Question: Let's say I have a floating, borderless, circular 'NSWindow'.
It is circular because the content view simply draws a red circle.
That content view needs to be layer-backed ('[contentView setWantsLayer:YES]'), because I'm applying on it, e.g., animated scaling.
, the clickable area of a NSWindow is defined by the transparency of the pixels of the content view. However, once the content view of a NSWindow becomes layer-backed, transparent areas will also receive clicks, unfortunately.
In my case, this is a serious problem, because I only want to receive clicks within the radius. But now, a click within the rect of the window, but beyond the circle radius, will activate the window (and thus, the entire app), which it shouldn't. Also the window is draggable via the corner of its content view.

My initial thought was to implement '[NSWindow sendEvent:]' in a subclass and check whether the click was performed within the radius, using '[theEvent locationInWindow]'. I thought I could simply discard the event, if it's beyond the radius, by not calling '[super sendEvent:theEvent]' then. This however did not work: I noticed, that the mouseDown:; window method is called even before the sendEvent:; method.
I've search a lot but the only idea I found, was to have a proxy like non-layer backed NSWindow on top of the window, which delegates clicks conditionally, but this led to unpredictable UI behavior.
Do you guys have any idea, how to solve it?
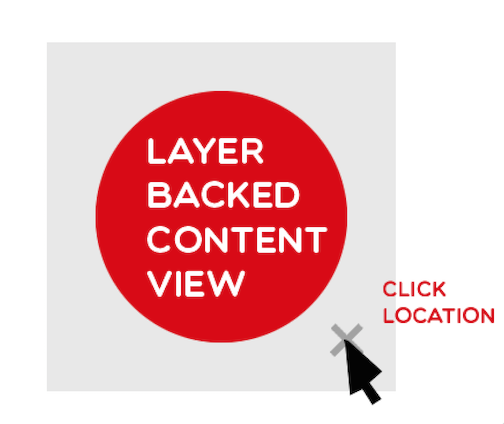
Answer: So after a few weeks, I came to the following results:
A) :
Make use of a non layer-backed proxy window, which is placed on top of the target window as a child window. The proxy window has the same shape, as the target window, and since it is not layer-backed, it will properly receive and ignore events. The proxy window delegates all events to the target window by overwriting 'sendEvent:'. The target window is set to ignore all mouse events.
B) :
Install both a global and local event monitor for 'NSMouseMovedMask|NSLeftMouseDraggedMask' events using 'addGlobalMonitorForEventsMatchingMask' and 'addLocalMonitorForEventsMatchingMask'. The event monitors disable and enable ignoring mouse events on all registered target windows based on the current global mouse position. In the case of circular windows, the distance between the mouse pointer and every target window must be calculated.
Both approaches work well in generally, but I've been experiencing some unpredictable misbehaviors of the child window approach (where the child window is 'out-of-sync' of its parent's position).
Both approaches have some significant disadvantages:
In A), the proxy window sometimes may be out of sync and may be placed slightly off the actual window.
In B), the event monitor has a big impact on battery life while moving the mouse, even if the app is not the front-most application.